Interaction volume radius: 5 \u00c5
Interaction volume height: 45 \u00c5
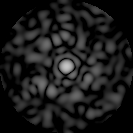
Disorder parameter: 0.8084